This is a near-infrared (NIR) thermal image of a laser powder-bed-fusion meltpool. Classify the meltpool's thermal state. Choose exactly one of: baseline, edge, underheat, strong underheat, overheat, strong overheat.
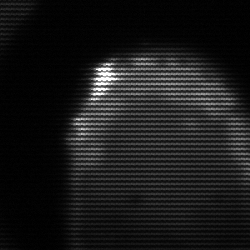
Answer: edge